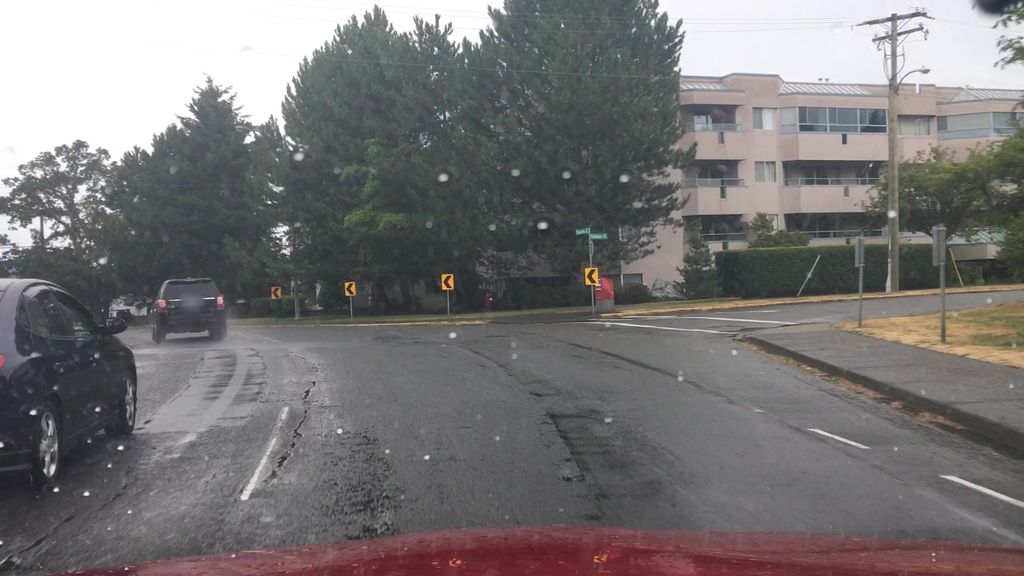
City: victoria